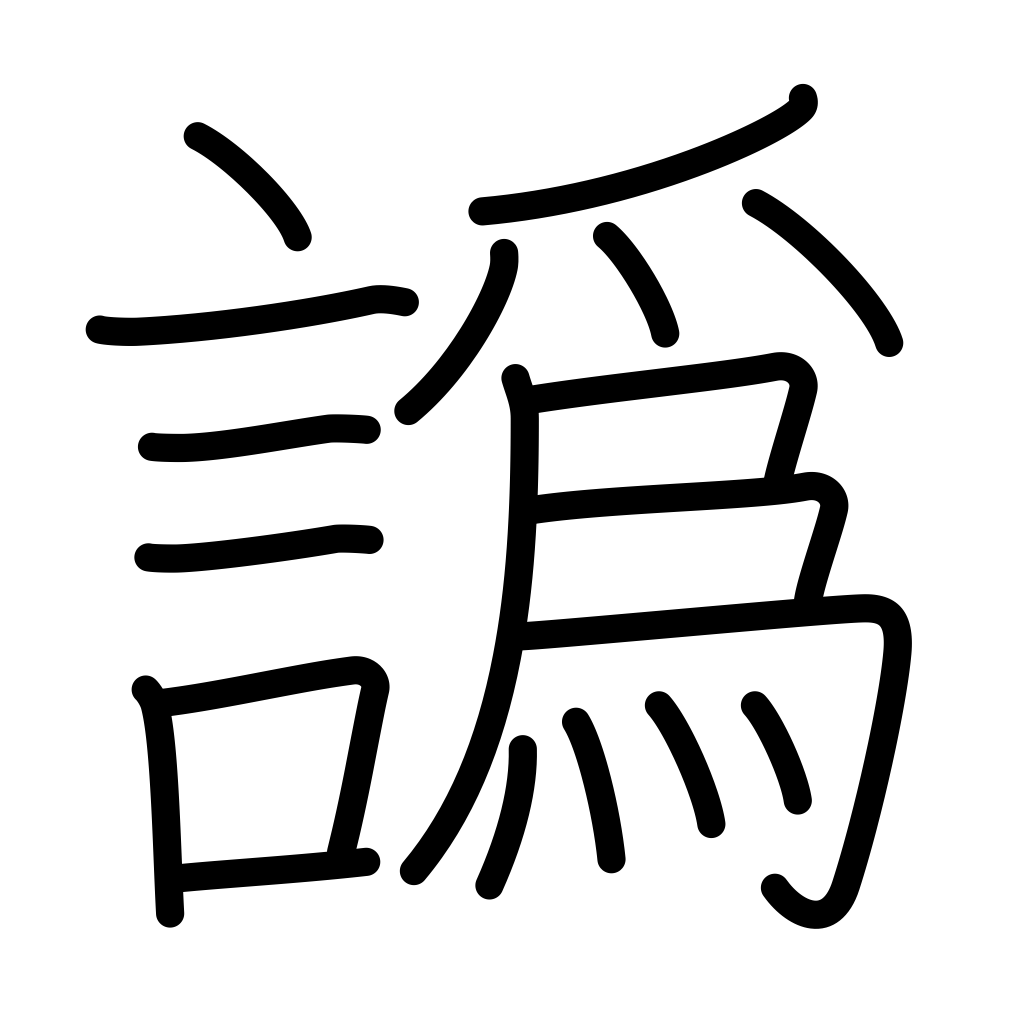
Meaning: accent, dialect